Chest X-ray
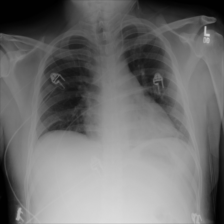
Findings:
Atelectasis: negative
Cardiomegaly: negative
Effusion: negative
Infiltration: positive
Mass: negative
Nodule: negative
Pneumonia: negative
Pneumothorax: negative
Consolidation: positive
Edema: negative
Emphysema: negative
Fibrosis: negative
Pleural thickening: negative
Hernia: negative